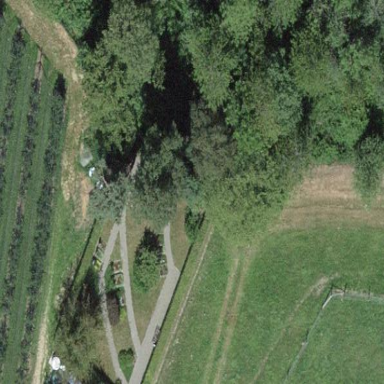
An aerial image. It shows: Cemetery.